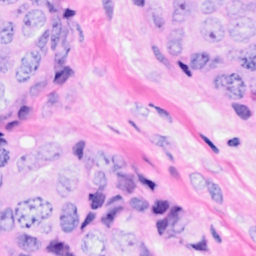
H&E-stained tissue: Breast